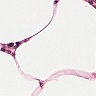
Metastatic tissue present: no